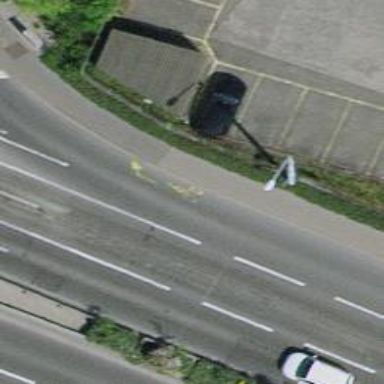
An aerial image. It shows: Primary link highway with asphalt surface and designated cycle lane.